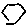
Label: hexagon